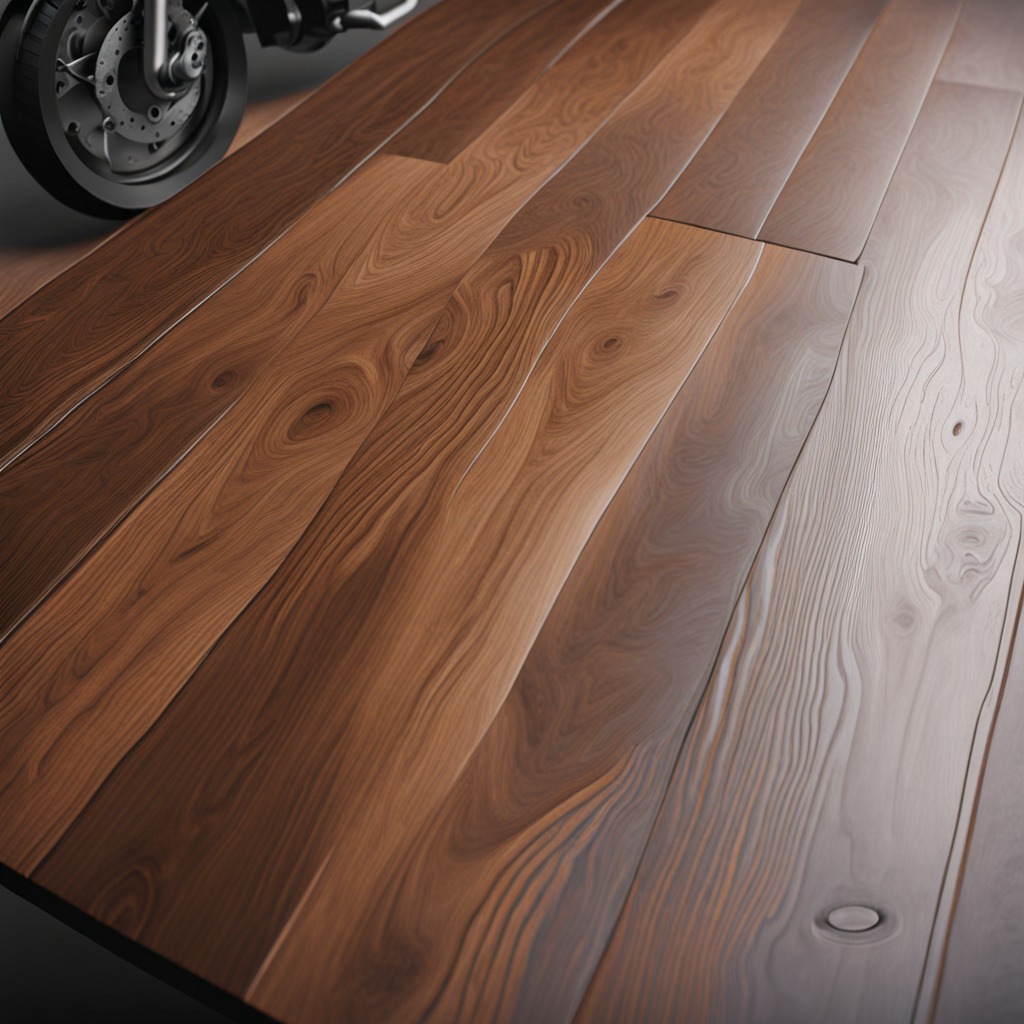
A flat metal washer lies on an oil-spilled wooden table in a vintage motorcycle garage.